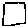
Label: square